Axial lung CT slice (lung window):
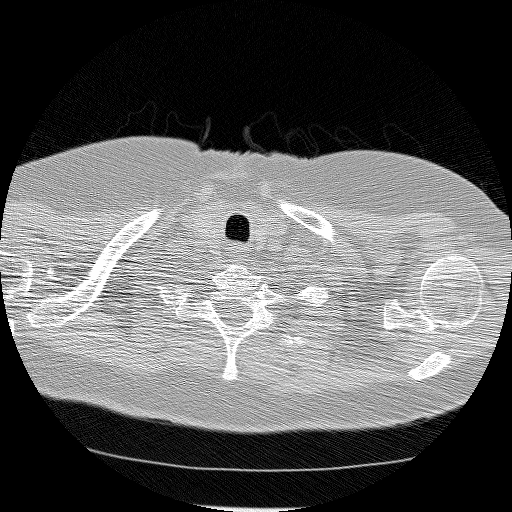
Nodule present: no